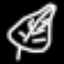
Label: leaf